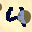
Label: 4